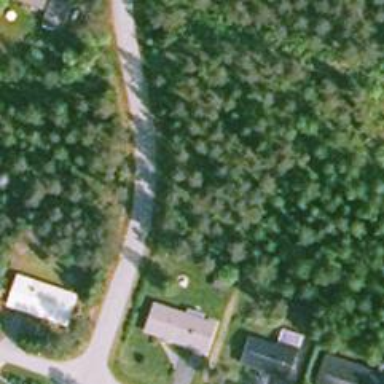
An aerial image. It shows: Path.